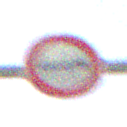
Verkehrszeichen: VerbotPersonenkraftwagenMitAnhaenger
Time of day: Night
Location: Outdoor (Nature)
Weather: Clear
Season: NotSpecified
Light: Natural